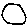
Label: moon